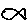
Label: fish